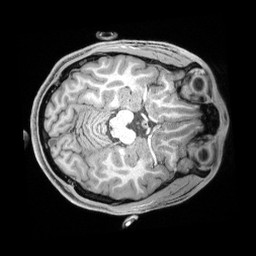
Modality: T1w
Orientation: axial
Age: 20
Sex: male
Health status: healthy
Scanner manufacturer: siemens
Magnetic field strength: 3 T
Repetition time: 2.4 s
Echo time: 0.00194 s